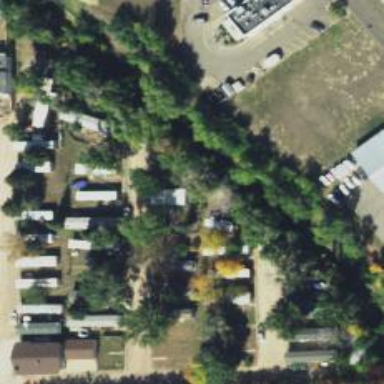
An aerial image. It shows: Trailer park.